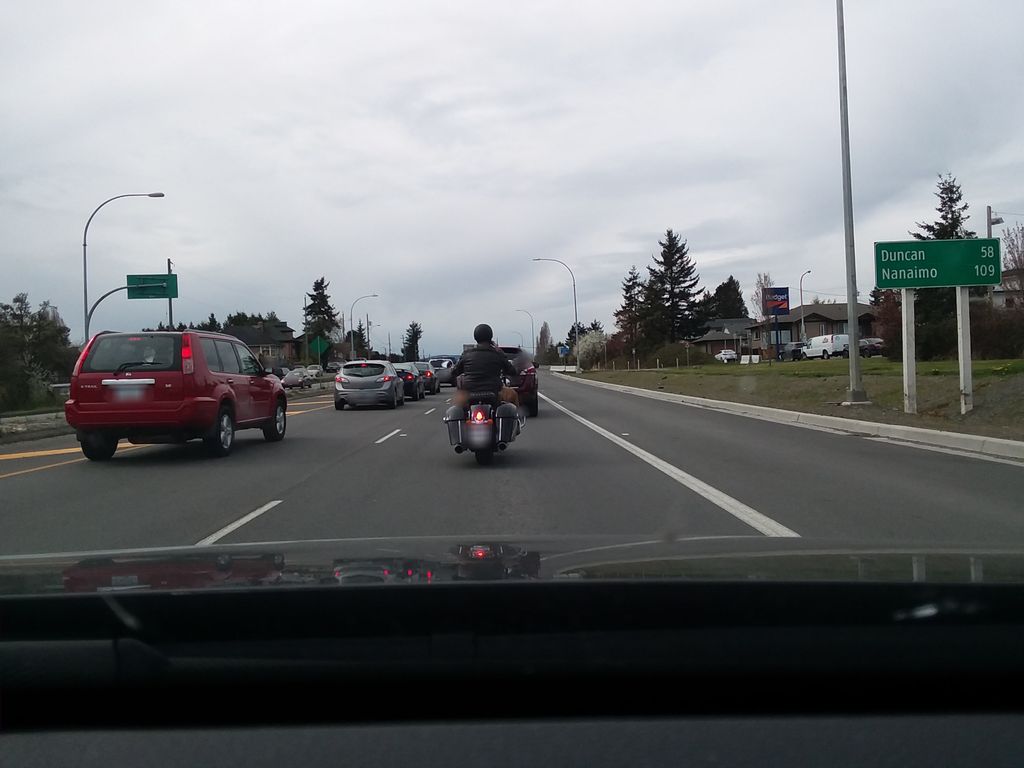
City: victoria